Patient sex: M
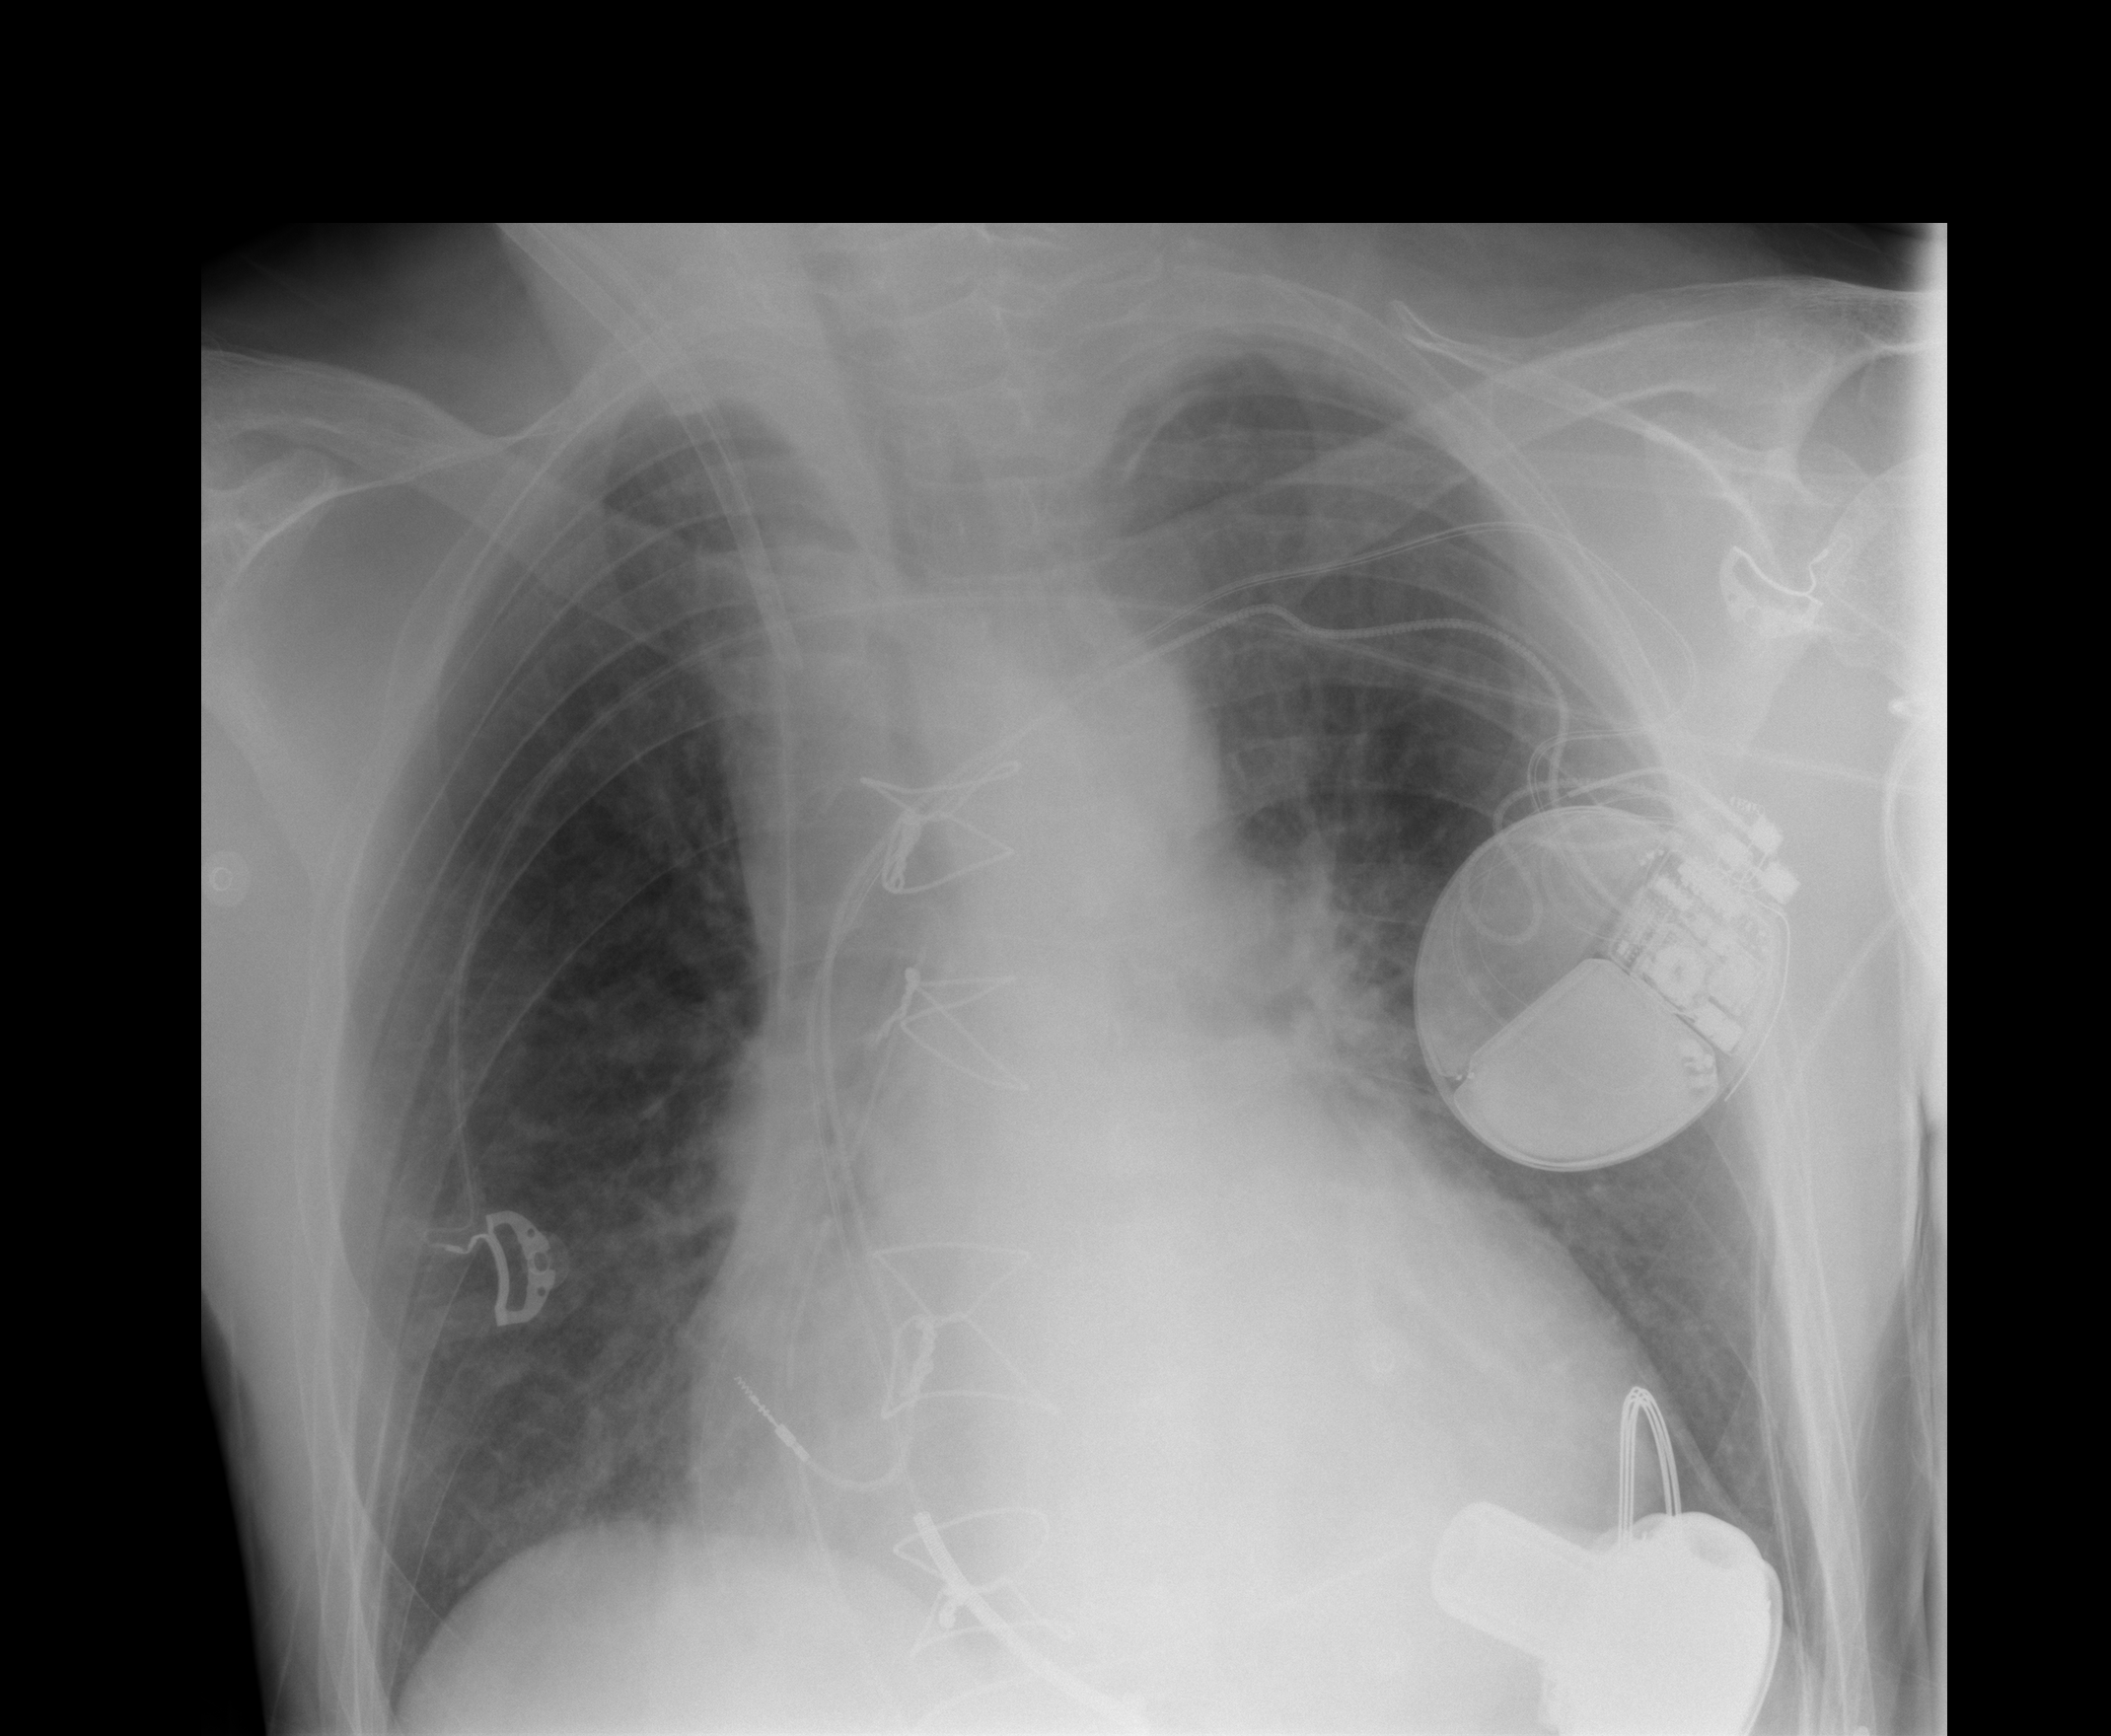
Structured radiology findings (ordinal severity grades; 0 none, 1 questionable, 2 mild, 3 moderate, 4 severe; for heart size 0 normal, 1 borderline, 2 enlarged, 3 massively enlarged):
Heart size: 2
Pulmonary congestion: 2
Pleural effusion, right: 0
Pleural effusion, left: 0
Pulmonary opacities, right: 0
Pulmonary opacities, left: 0
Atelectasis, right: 0
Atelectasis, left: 0